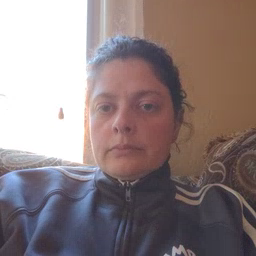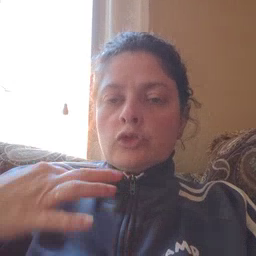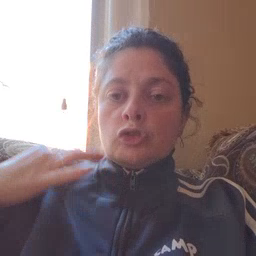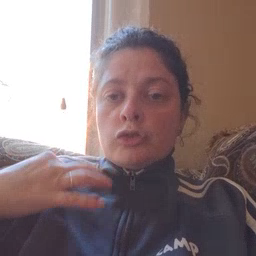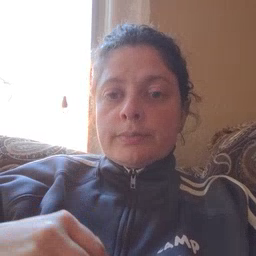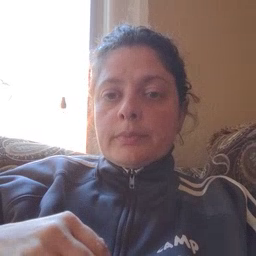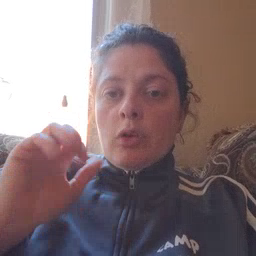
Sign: shirt